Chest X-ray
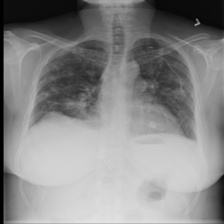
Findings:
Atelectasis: positive
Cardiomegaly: negative
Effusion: negative
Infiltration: positive
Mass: negative
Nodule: positive
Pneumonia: negative
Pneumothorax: negative
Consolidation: negative
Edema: negative
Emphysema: negative
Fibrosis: negative
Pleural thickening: negative
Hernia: negative